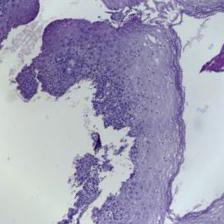
Diagnosis: OSCC